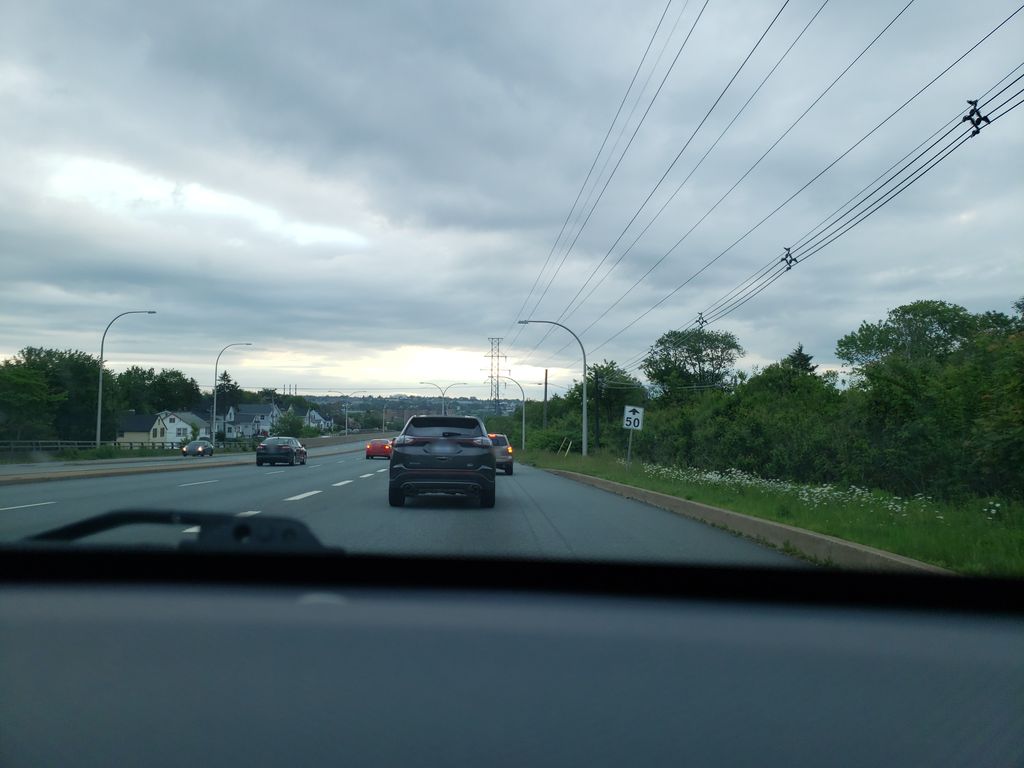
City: halifax